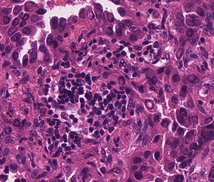
Tumor epithelial tissue: yes
Tumor-associated stroma tissue: yes
Normal tissue: no